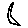
Label: moon